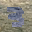
Label: 3